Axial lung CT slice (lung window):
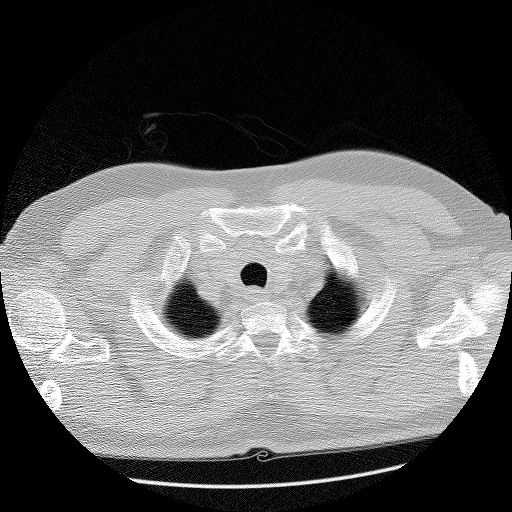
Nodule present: no